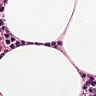
Metastatic tissue present: no